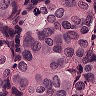
Metastatic tissue present: yes